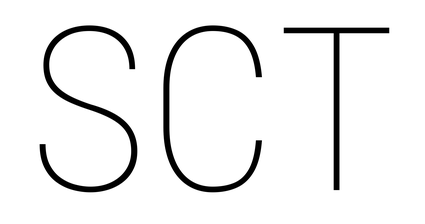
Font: Roboto_Condensed_Thin